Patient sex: M
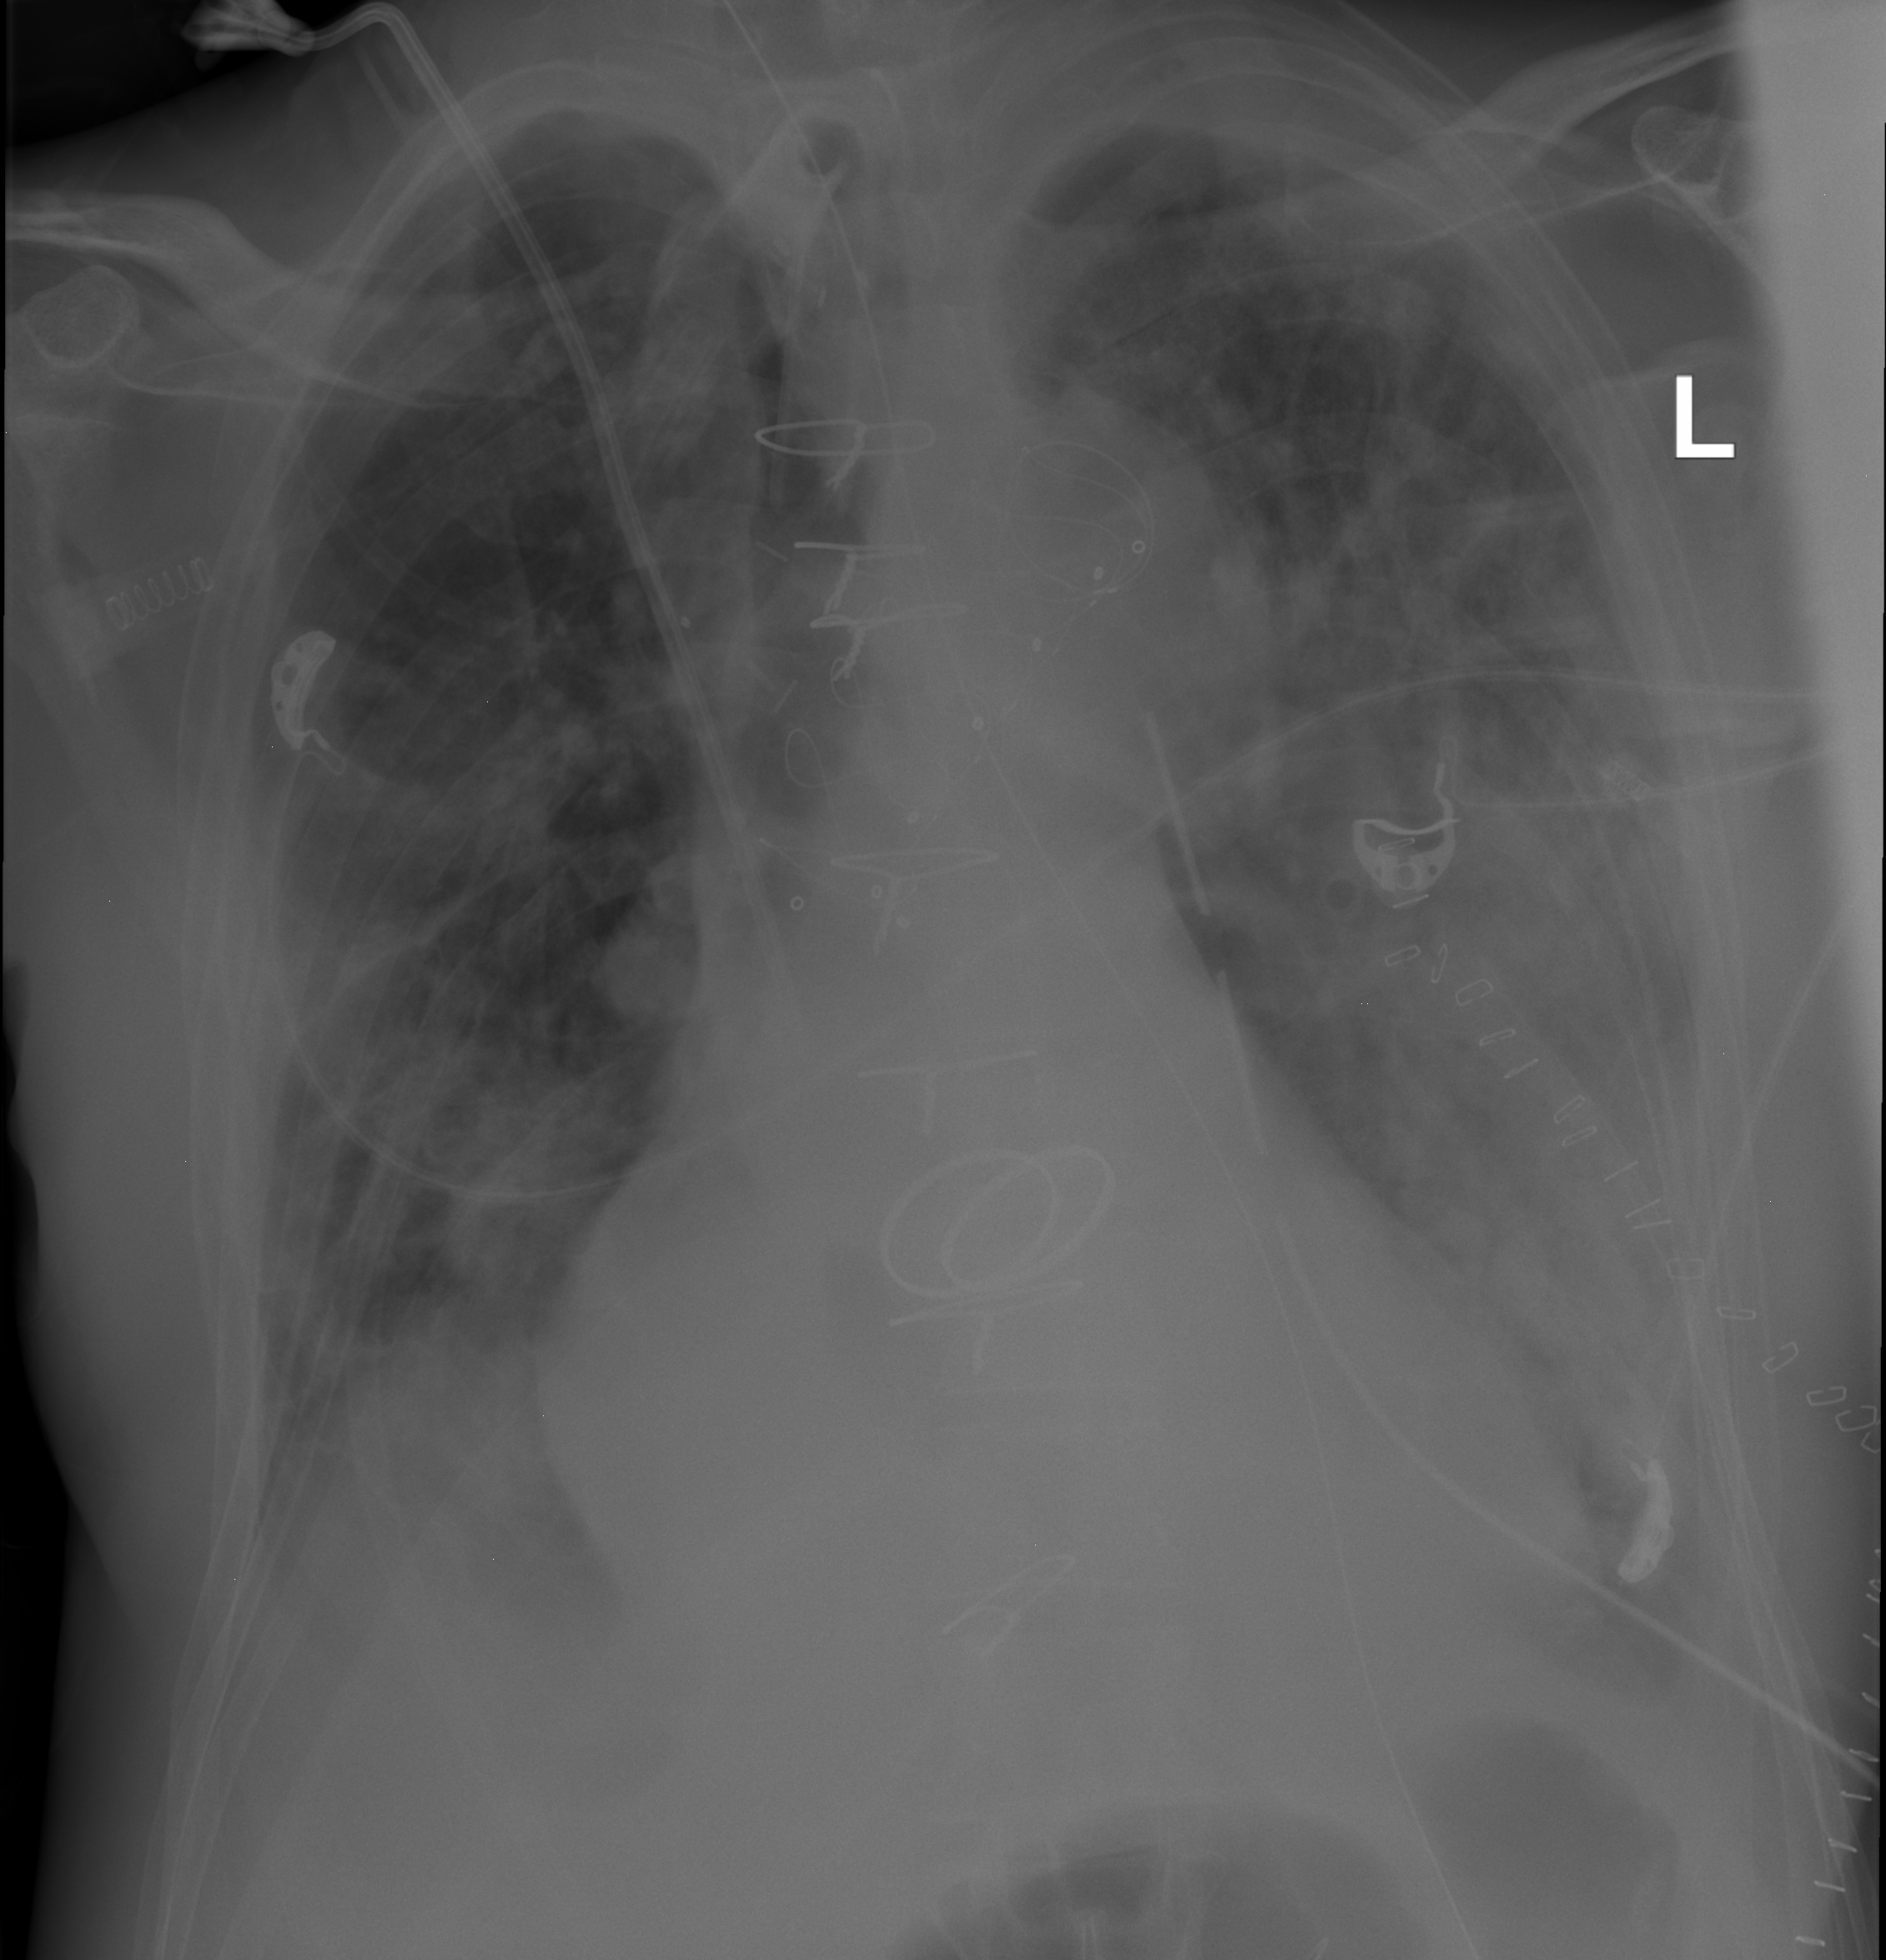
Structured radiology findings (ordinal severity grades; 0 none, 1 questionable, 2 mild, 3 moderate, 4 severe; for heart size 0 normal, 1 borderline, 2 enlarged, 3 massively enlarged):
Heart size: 2
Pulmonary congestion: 2
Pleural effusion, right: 2
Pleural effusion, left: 2
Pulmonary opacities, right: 3
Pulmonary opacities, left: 4
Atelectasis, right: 2
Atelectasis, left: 3